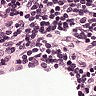
Metastatic tissue present: no